Field crop: tomato
Growth stage: 2
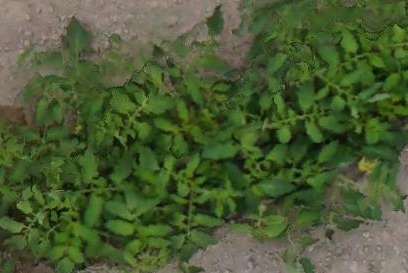
Species: tomato